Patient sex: M
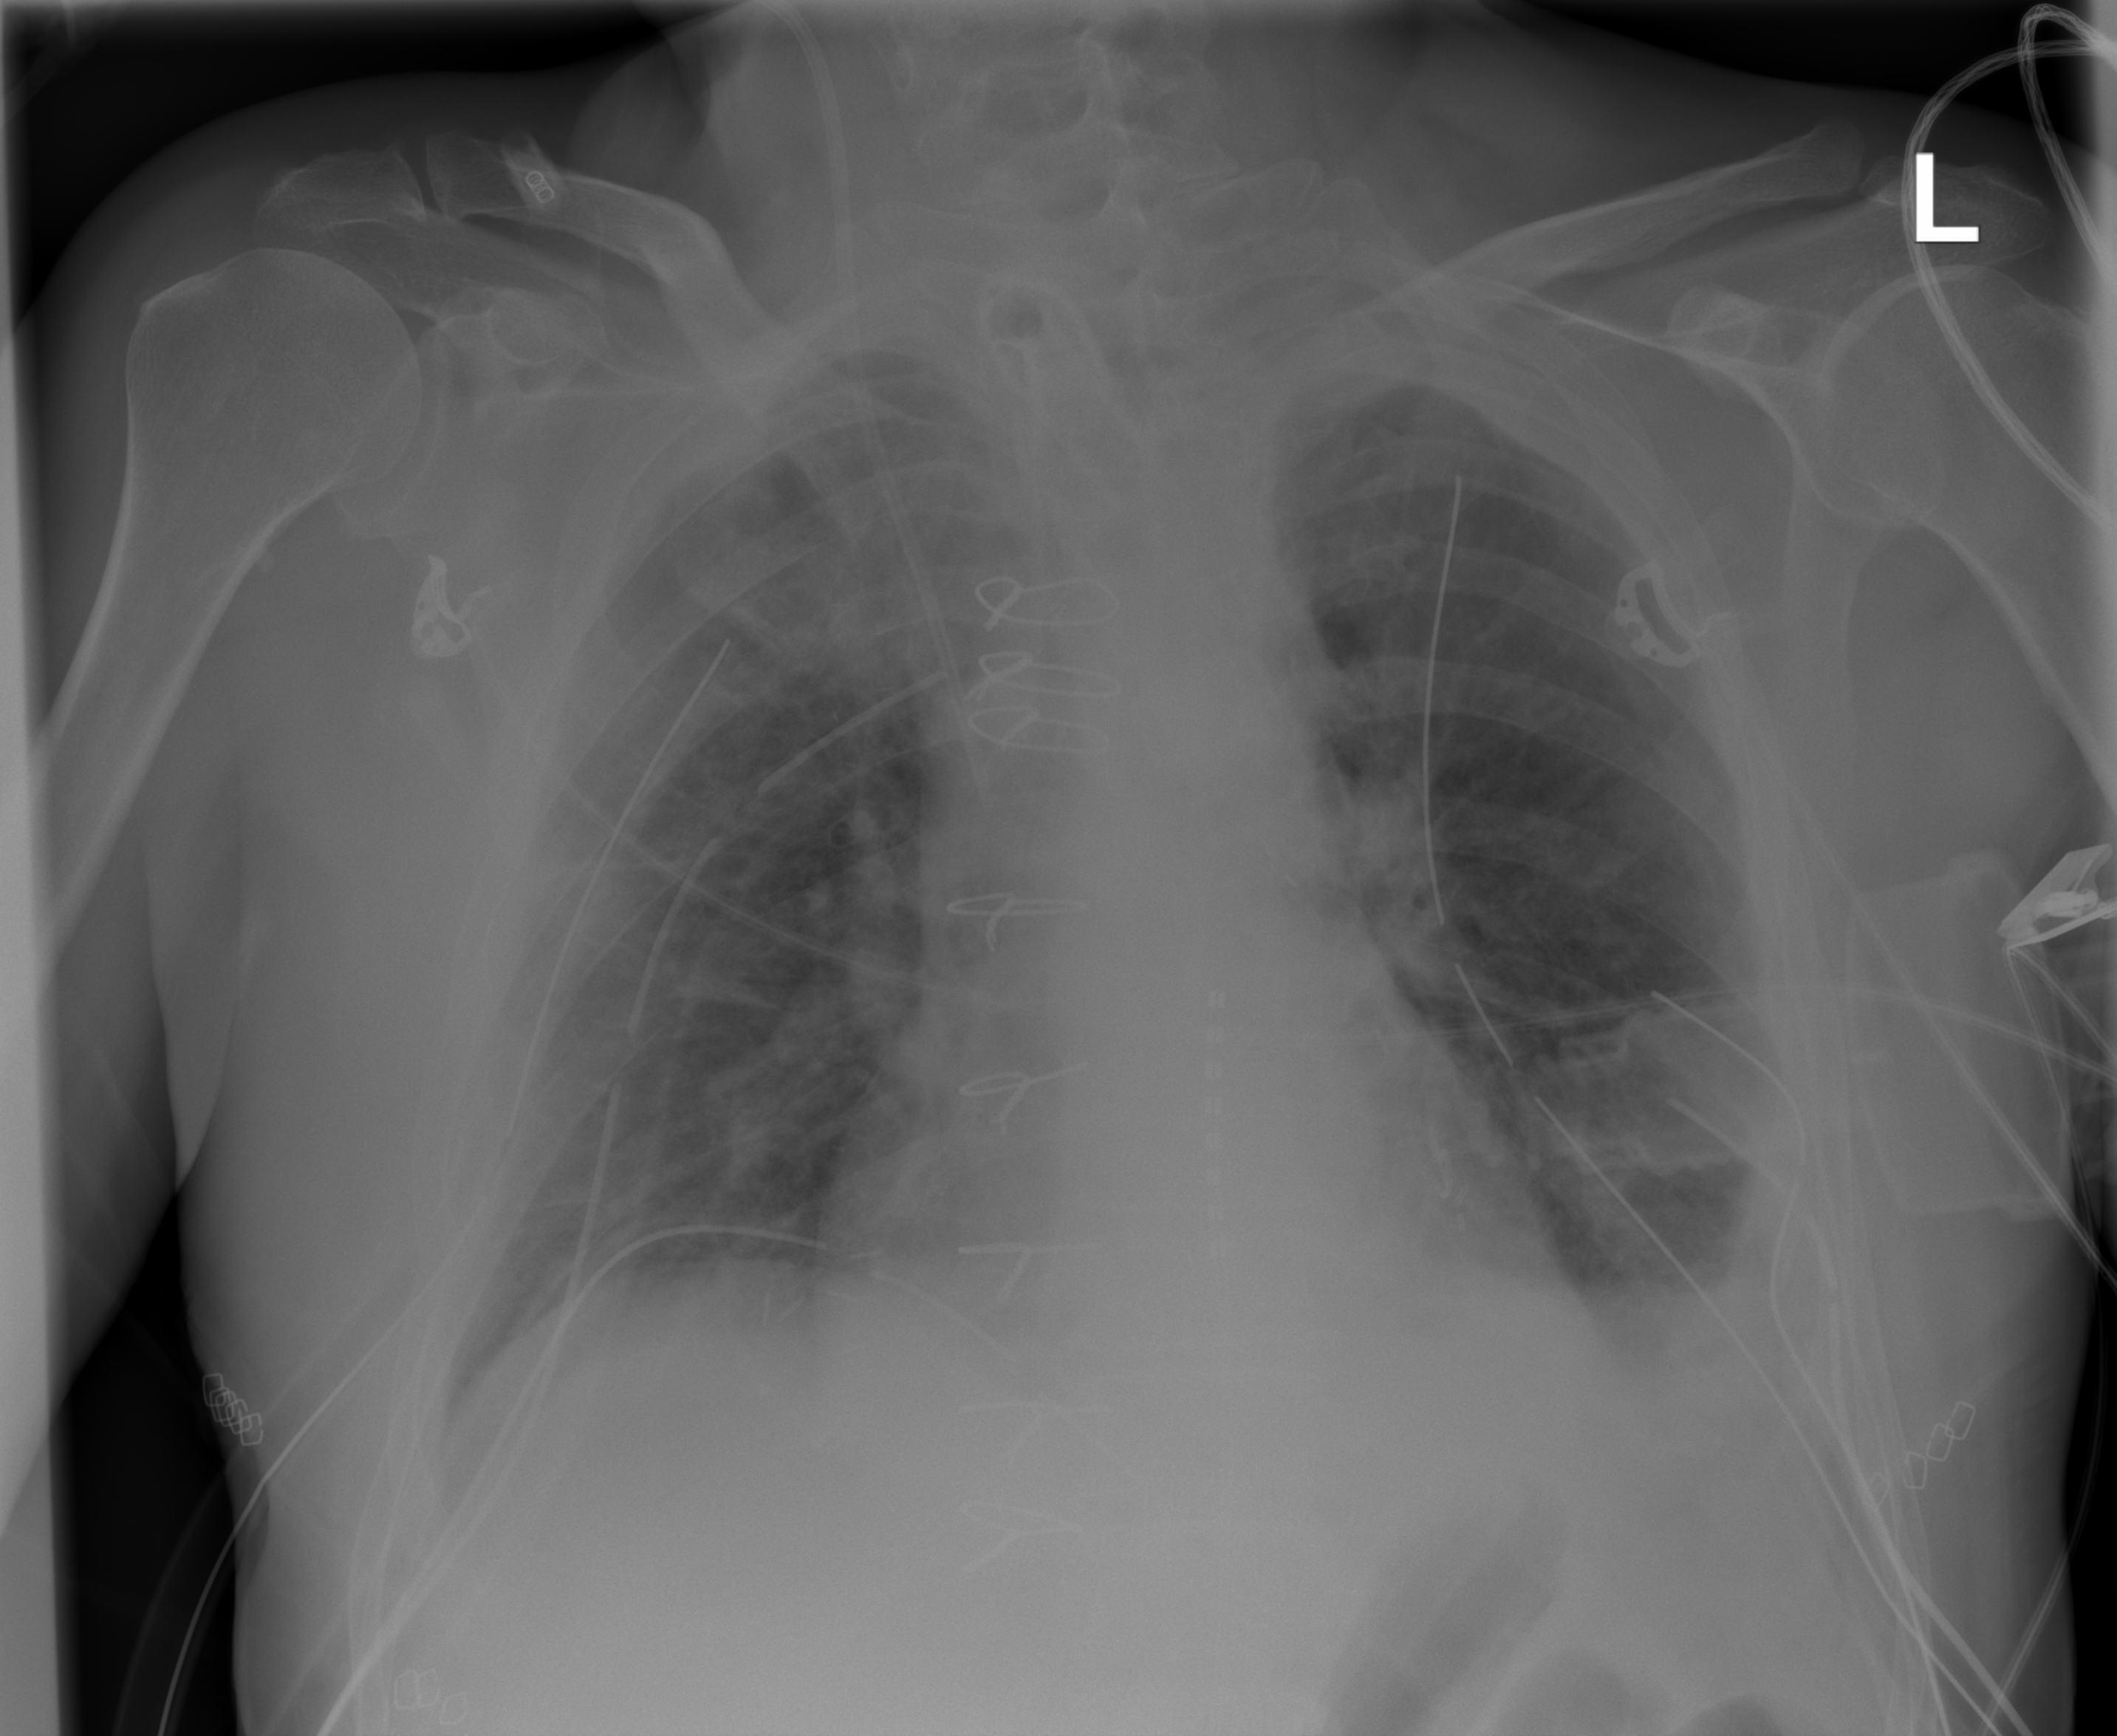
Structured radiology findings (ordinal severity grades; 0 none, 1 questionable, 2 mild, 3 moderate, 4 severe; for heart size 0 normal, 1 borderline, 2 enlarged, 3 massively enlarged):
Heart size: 0
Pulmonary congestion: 2
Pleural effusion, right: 2
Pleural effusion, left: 2
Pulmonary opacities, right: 1
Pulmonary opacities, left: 1
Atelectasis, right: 2
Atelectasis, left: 2